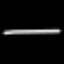
Label: line